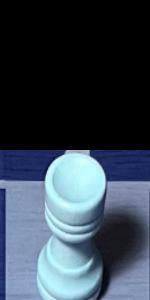
Label: Rook_White